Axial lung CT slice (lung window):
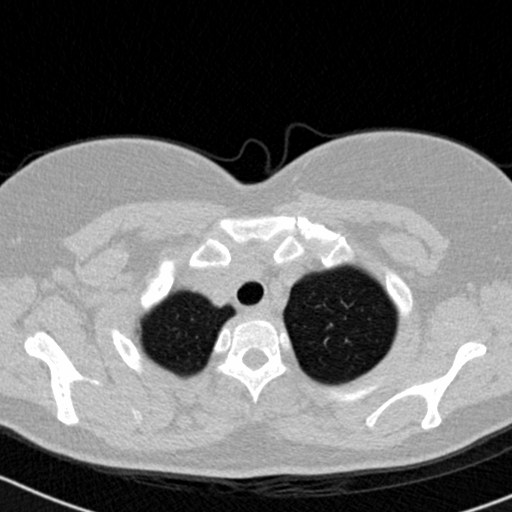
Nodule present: no